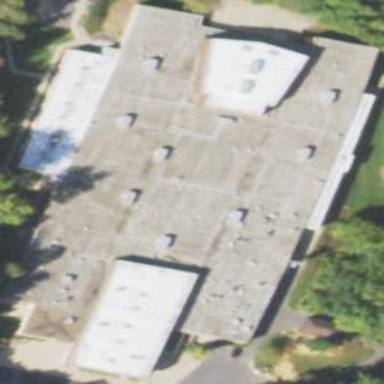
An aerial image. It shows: School building.